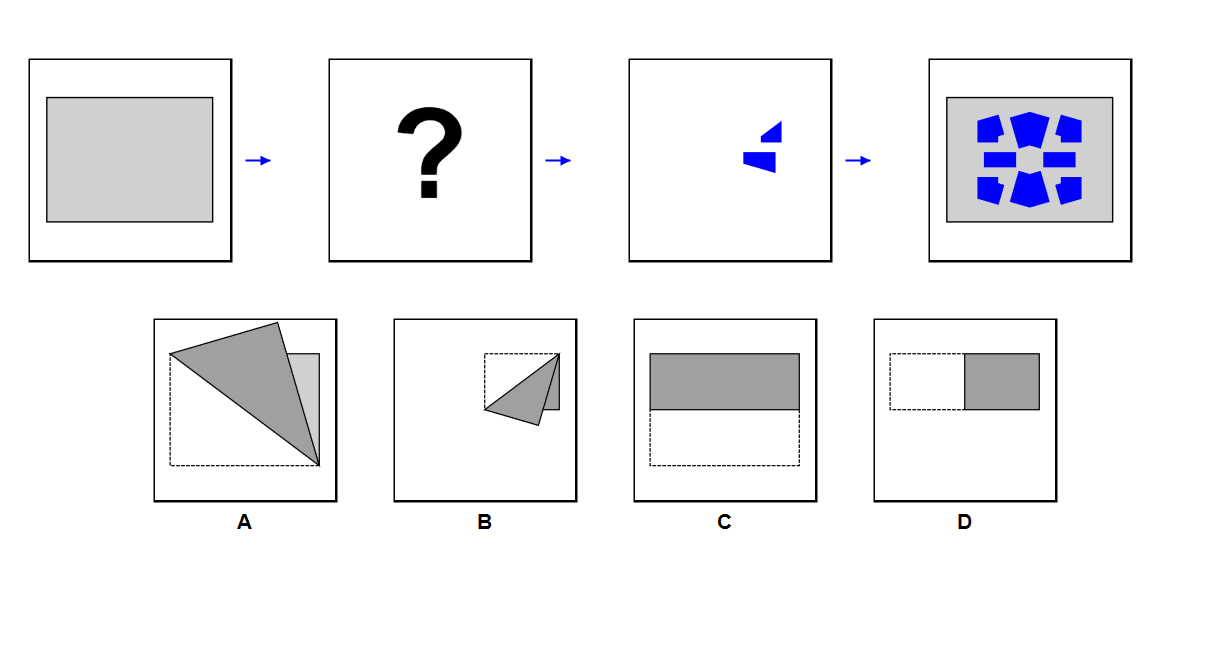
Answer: A